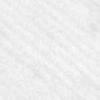
Label: no_change